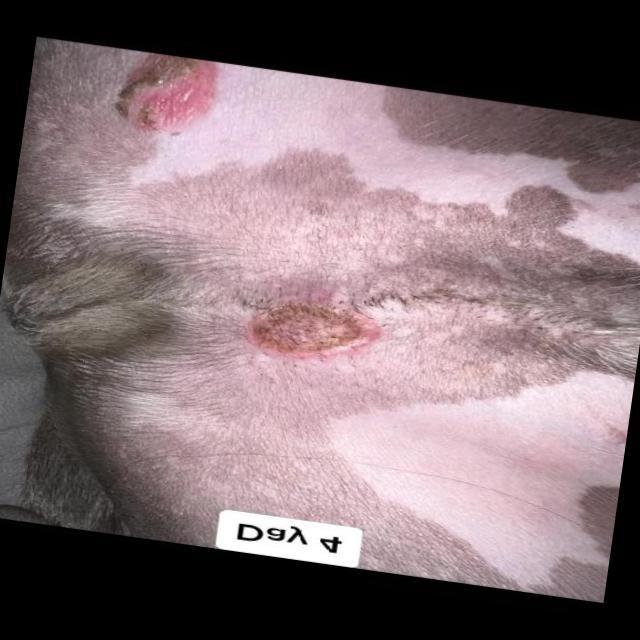
Canine ringworm (Dermatophytosis) — fungal infection caused by Microsporum or Trichophyton. Presents with circular alopecia, scaling, crusting, and broken hairs.